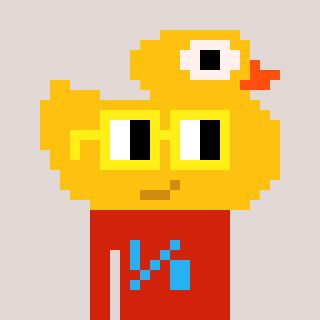
a pixel art character with square yellow glasses, a ducky-shaped head and a red-colored body on a warm background